Question: We have an ecommerce site which has been selling items for one day for a few years now. We have a system in place where products can be ordered so the 'featured' products are at the top and the ones which don't sell so well are at the bottom below the fold.
We've recently introduced products which run across a few days rather than just one, however this is causing havoc with our sorting algorithm.
Previously we set the product order on a day by day basis, so if we had 5 products selling on one day, we would set it up like this in the database:
'''
Position | Product
----------------------
1 | Product # 1
5 | Product # 2
4 | Product # 3
2 | Product # 4
3 | Product # 5
'''
We could then pull the list of products for a day, sort by position and display. However now we have to compensate for products which run across multiple days, therefore could have multiple positions over multiple days. We thought we could easily adjust our algorithm to run across the entire products table like so:
'''
Position | Product
----------------------
51 | Product # 1
75 | Product # 2
69 | Product # 3
62 | Product # 4
66 | Product # 5
'''
These products are still in the same order as they were originally, but the position is based on every product in the table rather than just that day. This gives us a calendar which is what we expect (the number is the current position in the products table):

The problem comes when we want to re-order the products. If we had product #6 which ran across 3 days, it might have a position of 64, which puts it under #4 and above #3 on the day, but when we re-order these products it moves and we get jQuery UI data of the position in a list which doesn't relate to anything, and although we know where the product was in relation to other days, we don't know how those days relate together.
We currently have a callback firing after every drop so we only need to deal with one product being moved at a time. This reduces the calculations we need to do but we'd rather set the order in one go and process it from there. This also gives the user a chance to abort.
Here is our current sorting algorithm which inserts the product in between two others:
'''
public function setPosition($after, $before)
{
// Get products which this product is after and before
$after = $this->find($after);
$before = $this->find($before);
// Move all items down to clear a space for the product
$this->where('position', '>', $before->position)->update(array('position', DB::raw('position + 1')));
$this->position = $after->position + 1;
$this->updateUniques();
}
'''
We're sure we're not the only people who have encountered this problem and think there must be a way to solve it.
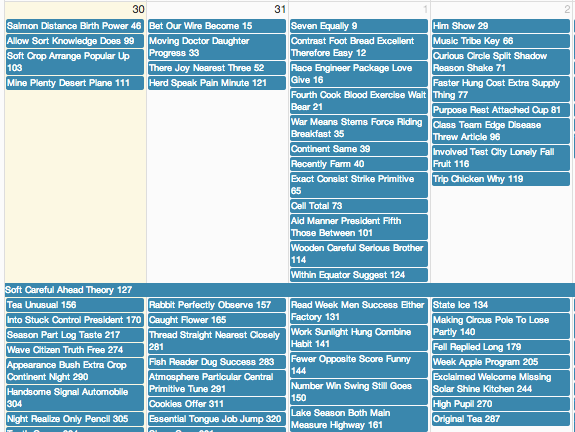
Answer: It's not perfect, but instead of moving the product itself I ended up moving the products which are affected and it seems to work.
Data is passed as an array from jQueryUI sortable.
The controller has this update function:
'''
/**
* Update the schedule order
*
* @return object
*/
public function update()
{
// Find product before and after
foreach (Input::get('order') as $key => $product)
{
if ($product['id'] != Input::get('id')) continue;
// Find the products before or after this product
$before = Input::get('order.' . ($key - 1) . '.id') ?: 0;
$after = Input::get('order.' . ($key + 1) . '.id') ?: 0;
break;
}
// Find product
$product = Product::find(Input::get('id'));
$product->updatePosition($before, $after);
return $this->get();
}
'''
The model has this updatePosition function:
'''
/**
* Move/reorder a product into another position
*
* @param int $before [= 0]
* @param int $after [= 0]
* @return void
*/
public function updatePosition($before = 0, $after = 0)
{
// Get products which are before or after this product
$before = $this->find($before);
$after = $this->find($after);
// Determine which direction we've moved this product
if ( ! $before) $direction = -1;
elseif ( ! $after) $direction = 1;
elseif ($before->position < $this->position && $after->position < $this->position) $direction = -1;
else $direction = 1;
// Determine how much we've moved
if ($direction == 1)
{
// We've moved this product down
$difference = $this->position - $before->position - 1;
$this->whereNull('parent_id')->where('position', '<=', $before->position)->where('id', '!=', $this->id)->update(array('position' => DB::raw('position + ' . $difference)));
}
else
{
$difference = $this->position - $after->position + 1;
$this->whereNull('parent_id')->where('position', '>=', $after->position)->where('id', '!=', $this->id)->update(array('position' => DB::raw('position + ' . $difference)));
}
}
'''
The downside to this is I still have to save after each drop rather than reordering a heap of products and working out their new positions but it works...